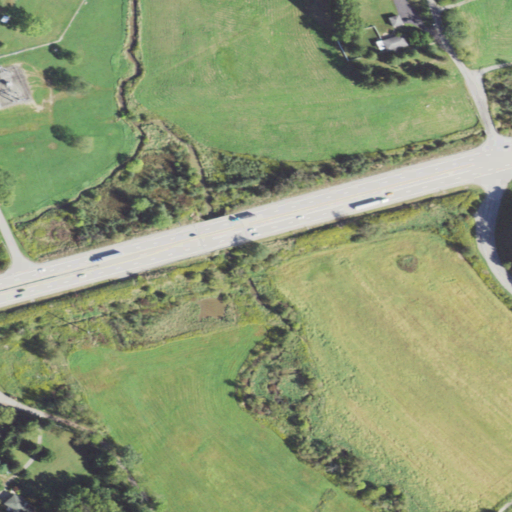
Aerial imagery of valley in Pennsylvania named Boggs Hollow containing pasture, low intensity development, cultivated crops, medium intensity development, open development, mixed forest, and high intensity development